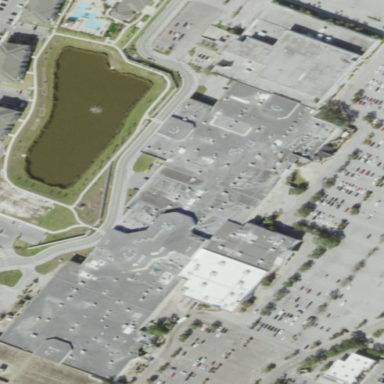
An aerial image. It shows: Mall building.